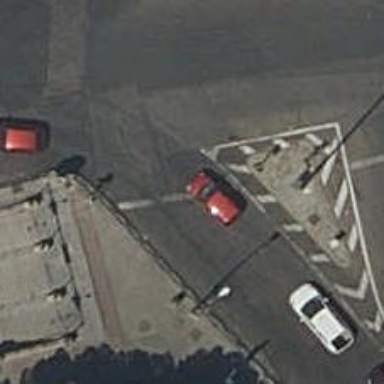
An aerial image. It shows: Road with traffic signals.